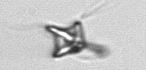
Label: Pyramimonas_longicauda